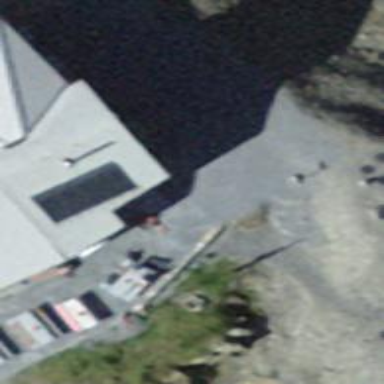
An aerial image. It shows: Picnic table located in leisure land area.